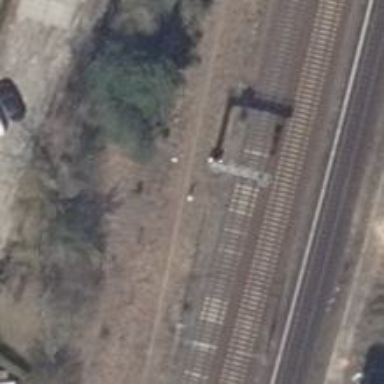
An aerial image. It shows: Railway signal.